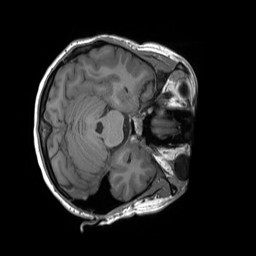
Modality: T1w
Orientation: axial
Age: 21
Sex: female
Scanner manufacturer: siemens
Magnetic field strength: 3 T
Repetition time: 1.8 s
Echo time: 0.00232 s